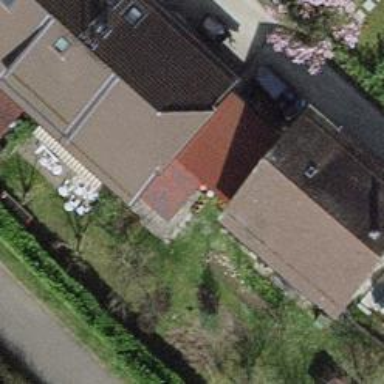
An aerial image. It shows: View of roof of building.